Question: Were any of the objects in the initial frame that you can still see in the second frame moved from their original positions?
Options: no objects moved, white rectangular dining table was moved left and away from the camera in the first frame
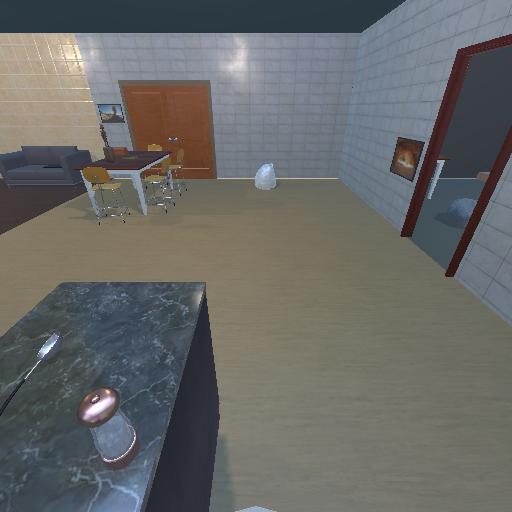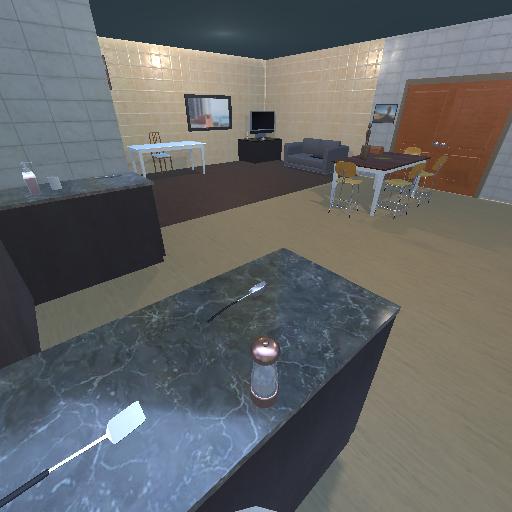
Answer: no objects moved